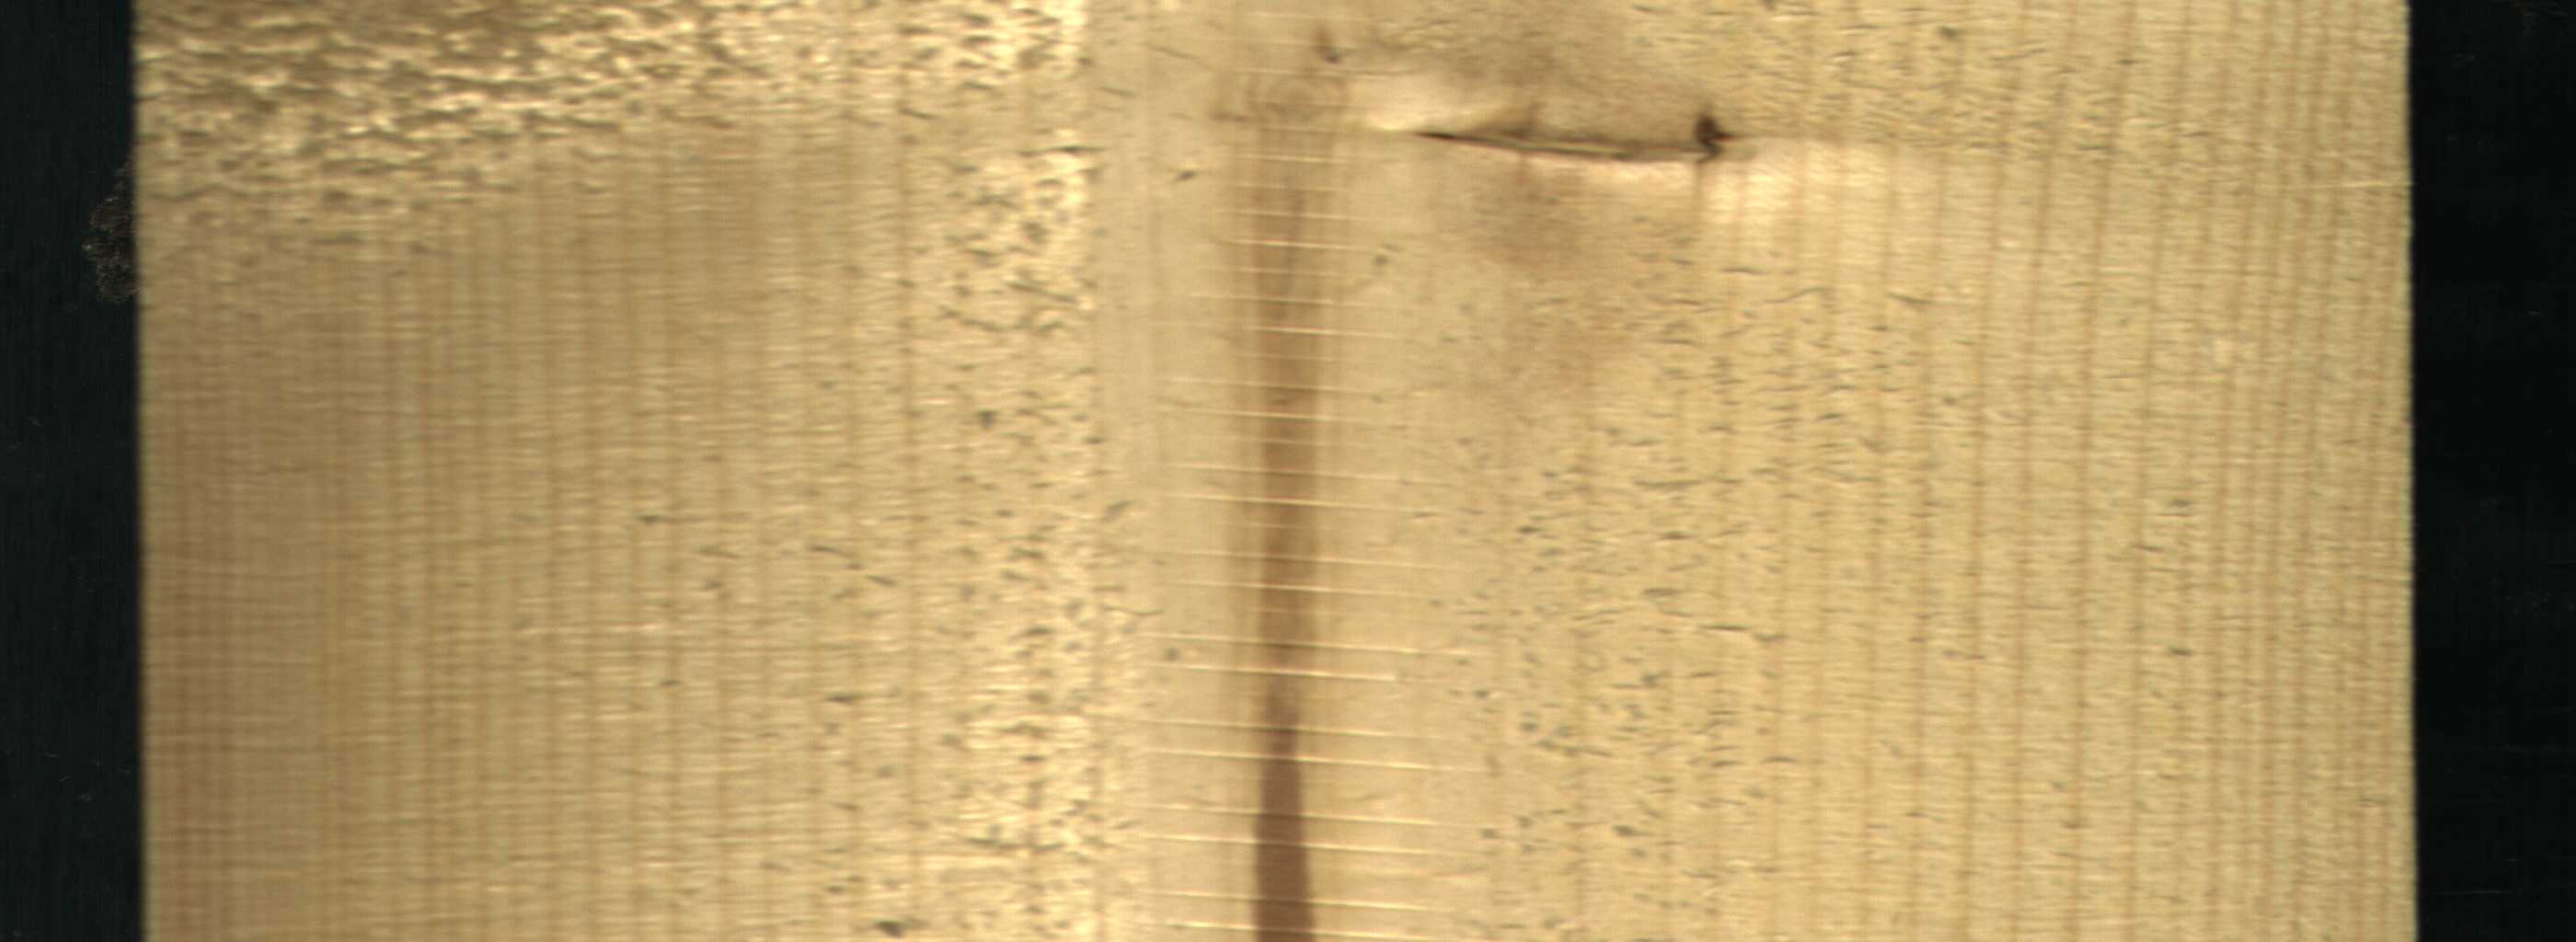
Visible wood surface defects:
Marrow
Live_Knot